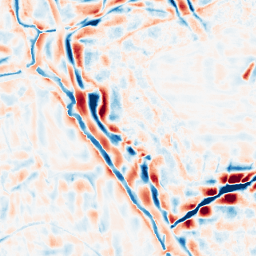
Category: wavelet
Decomposition family: wavelet_dwt
Decomposition parameters: wavelet: sym4
level: 4
Upsampling method: sinc_hamming
Upsampling parameters: scale: 2
kernel_size: 4
Upsampling scale: 2